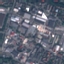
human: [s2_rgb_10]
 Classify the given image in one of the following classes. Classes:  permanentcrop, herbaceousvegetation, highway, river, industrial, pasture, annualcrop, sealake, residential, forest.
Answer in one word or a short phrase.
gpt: Industrial